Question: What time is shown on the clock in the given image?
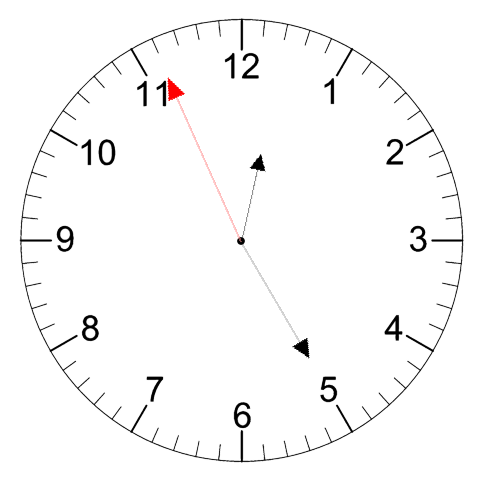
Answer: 12:24:56